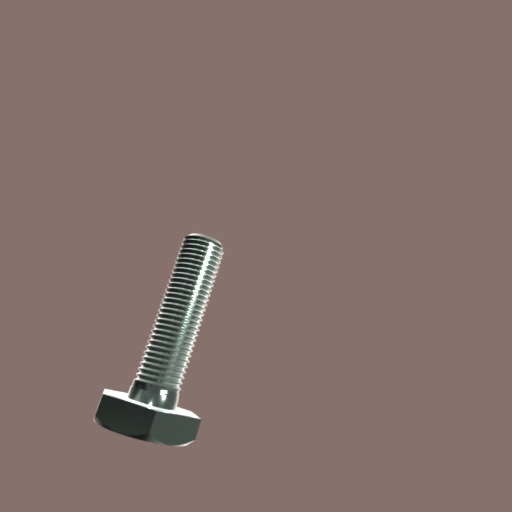
Label: bolt